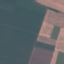
Label: AnnualCrop